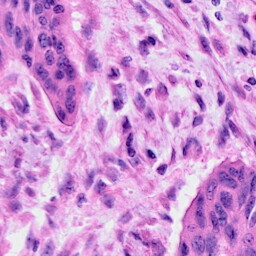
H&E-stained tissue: Cervix